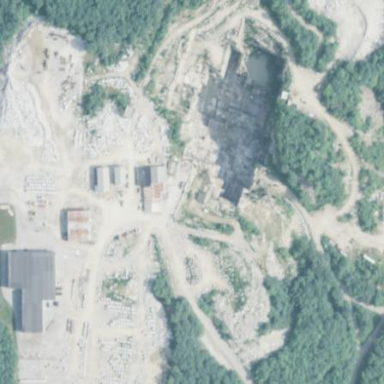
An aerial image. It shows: Quarry area.